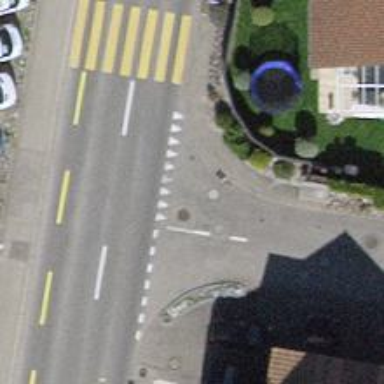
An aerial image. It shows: Road with "give way" sign.